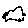
Label: cloud